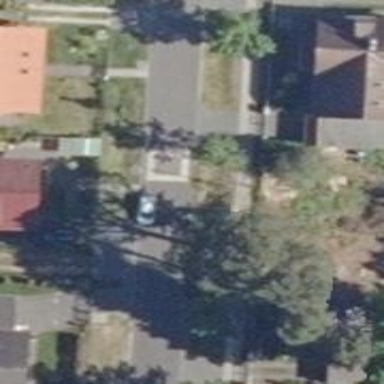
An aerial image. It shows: Residential road with asphalt surface and separate sidewalk.